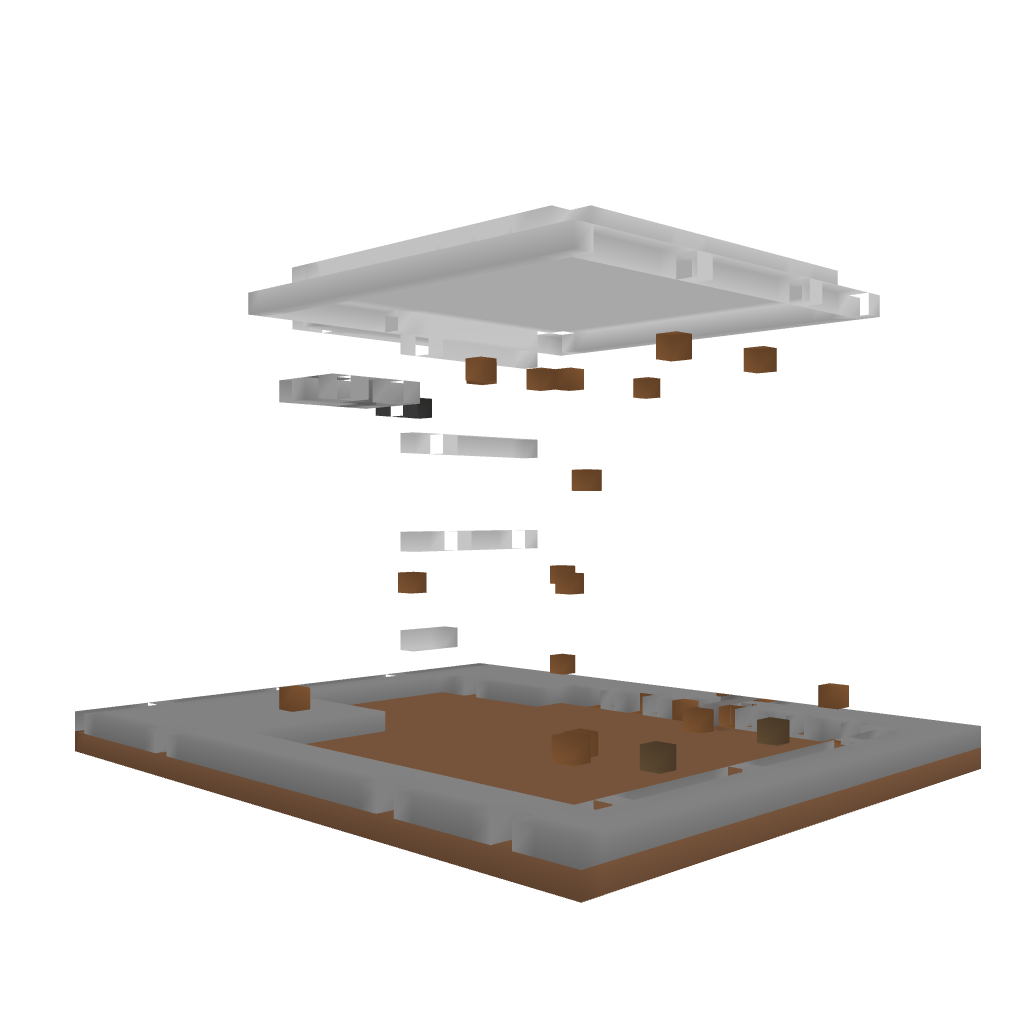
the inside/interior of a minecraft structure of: Hotel/Hospital/Office/Shop Building